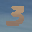
Label: 3